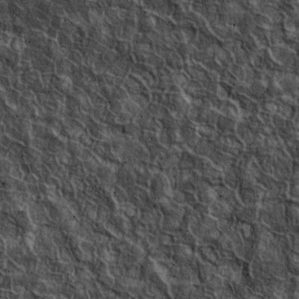
Label: non_frost